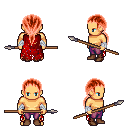
a pixel art fantasy rpg character, male body template, human, tanned skin, red tattered cape, magenta pants, red ponytail hairstyle, white cloth bandages, brown shoes, spear, four views (front, back, left, right), 2x2 character sprite sheet, small pixel art, hard edges, no anti-aliasing